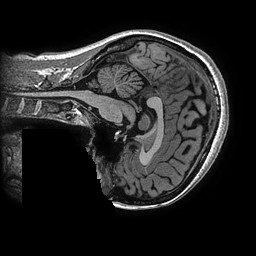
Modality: T1w
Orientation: sagittal
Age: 41
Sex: female
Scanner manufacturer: ge
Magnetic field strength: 3 T
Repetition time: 0.006952 s
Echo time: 0.00292 s